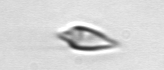
Label: Oxytoxum